Field crop: maize
Growth stage: 1
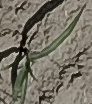
Species: sorghum